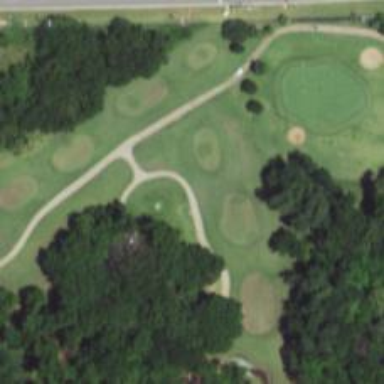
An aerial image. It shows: Service road designated as golf cart path.